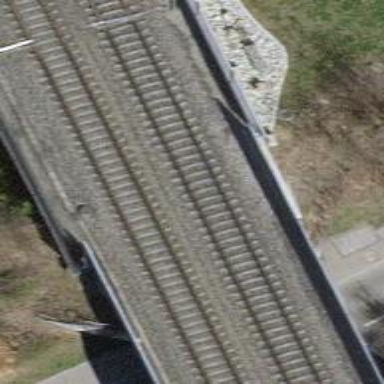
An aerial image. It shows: Single railway track with electrified contact line.